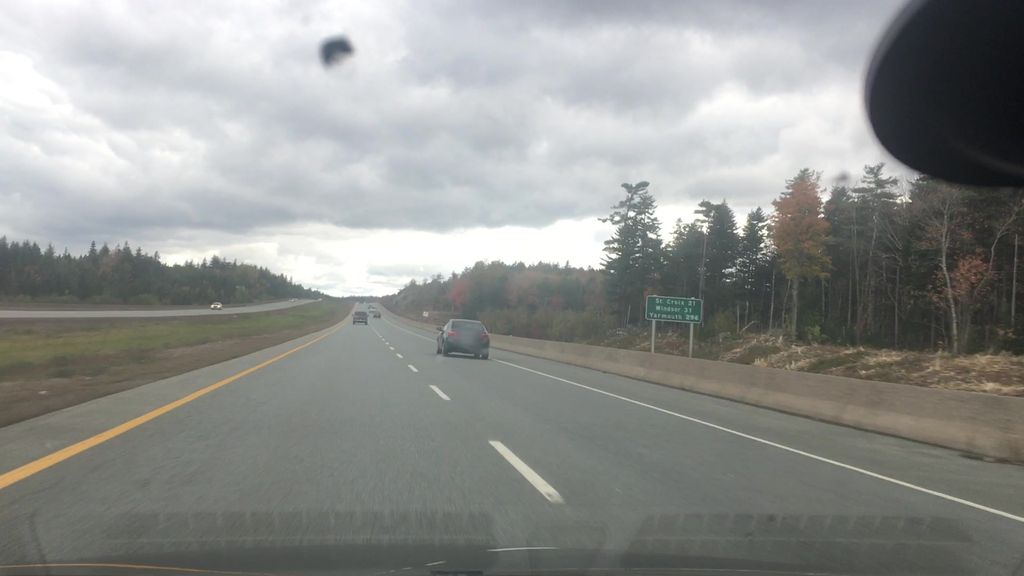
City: halifax